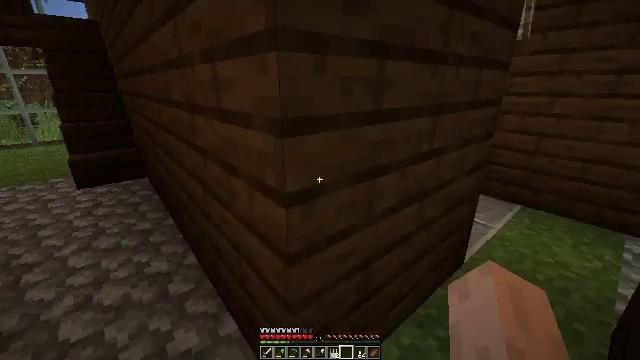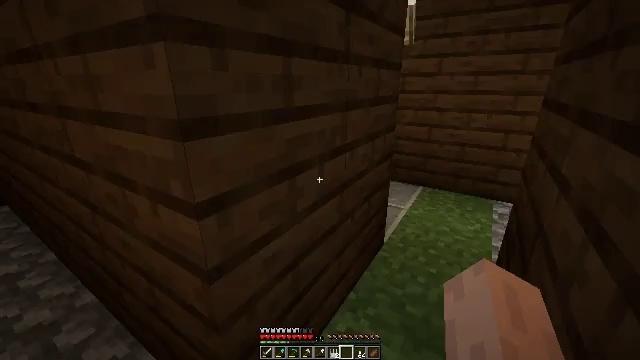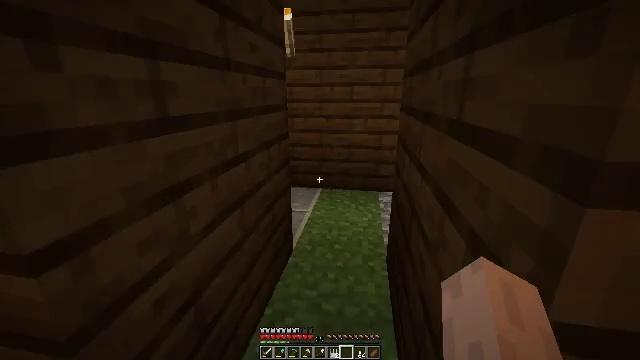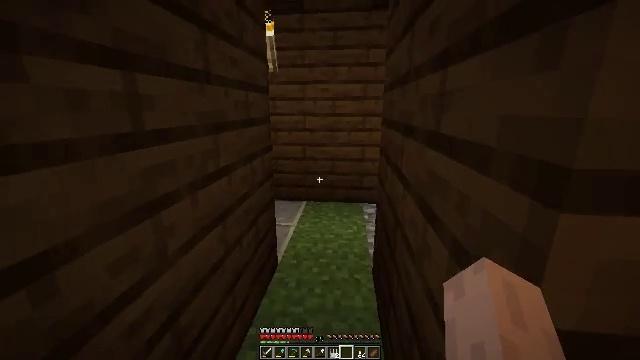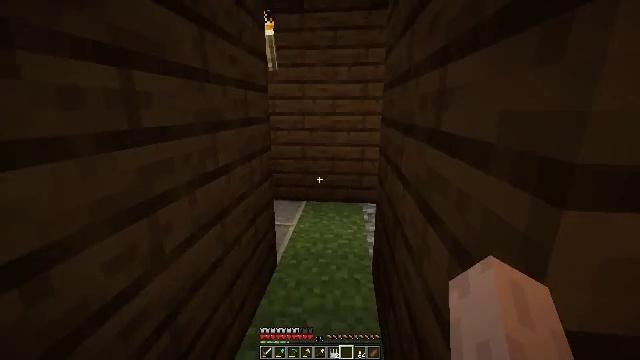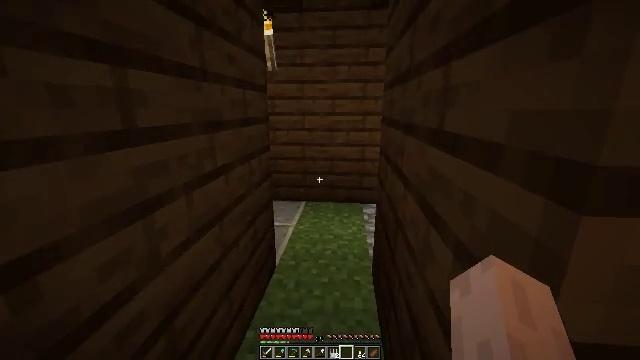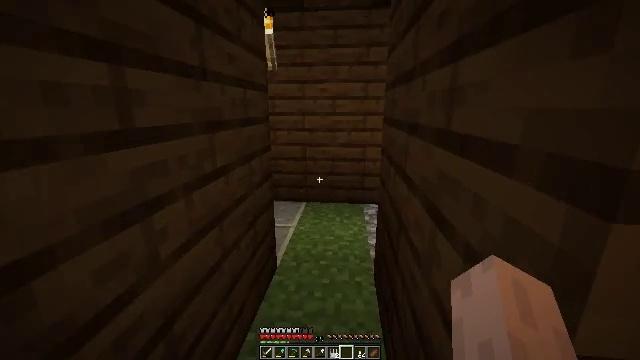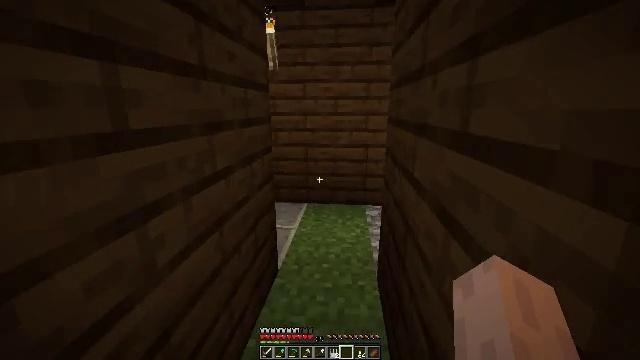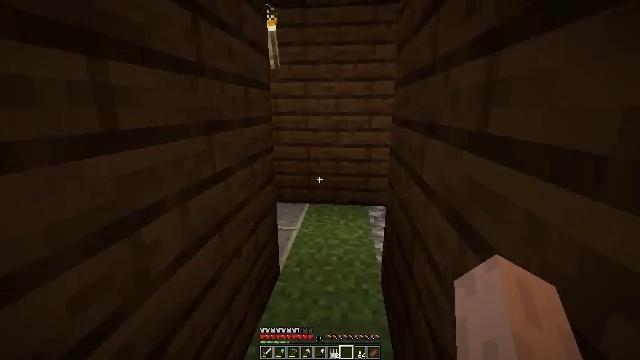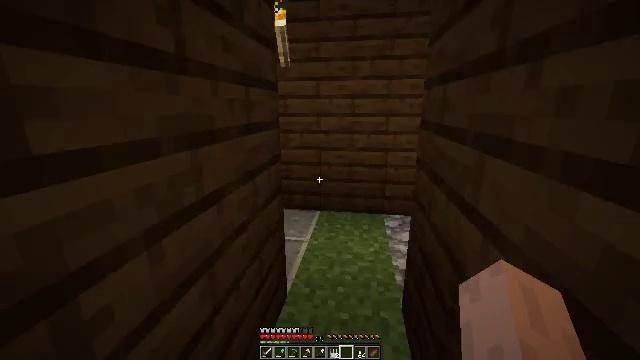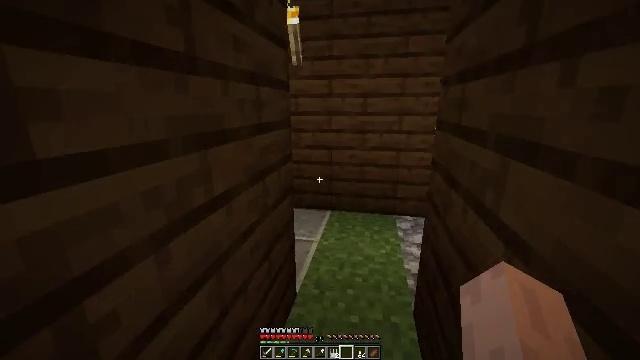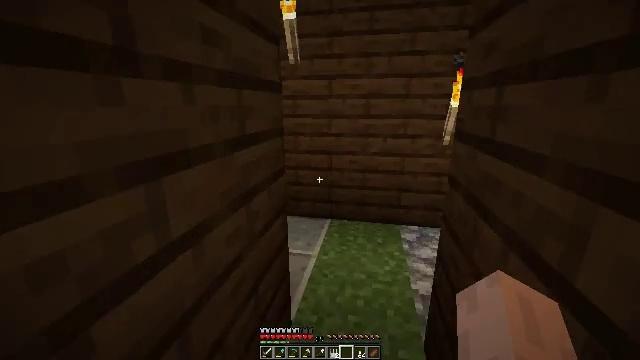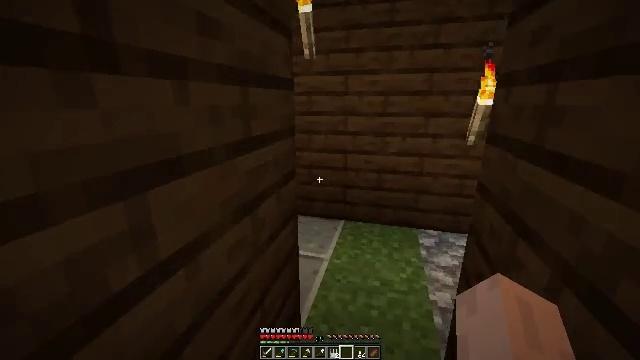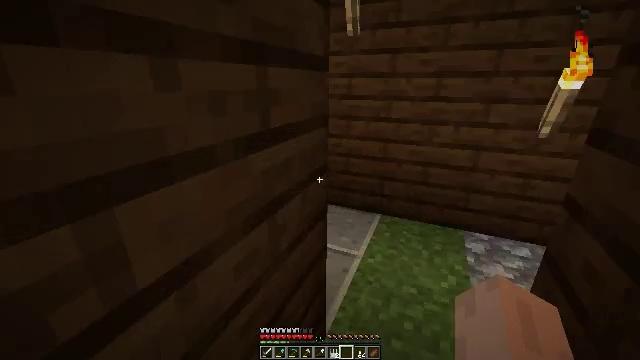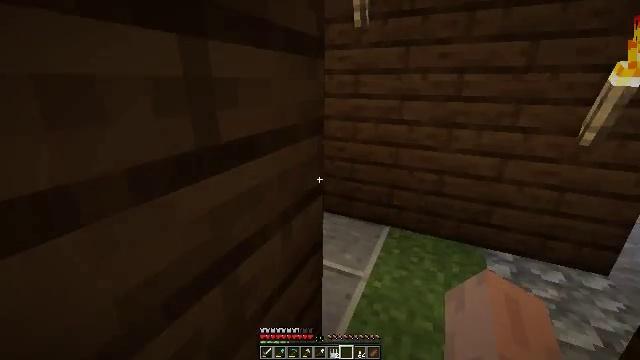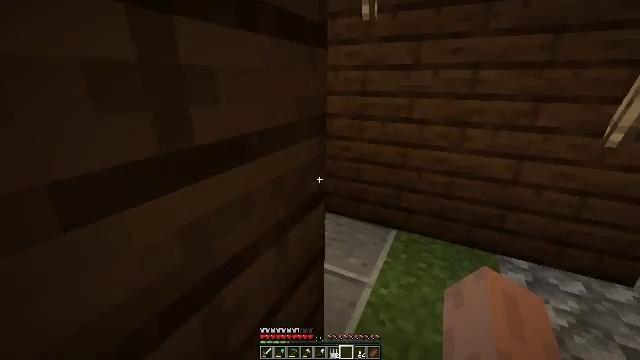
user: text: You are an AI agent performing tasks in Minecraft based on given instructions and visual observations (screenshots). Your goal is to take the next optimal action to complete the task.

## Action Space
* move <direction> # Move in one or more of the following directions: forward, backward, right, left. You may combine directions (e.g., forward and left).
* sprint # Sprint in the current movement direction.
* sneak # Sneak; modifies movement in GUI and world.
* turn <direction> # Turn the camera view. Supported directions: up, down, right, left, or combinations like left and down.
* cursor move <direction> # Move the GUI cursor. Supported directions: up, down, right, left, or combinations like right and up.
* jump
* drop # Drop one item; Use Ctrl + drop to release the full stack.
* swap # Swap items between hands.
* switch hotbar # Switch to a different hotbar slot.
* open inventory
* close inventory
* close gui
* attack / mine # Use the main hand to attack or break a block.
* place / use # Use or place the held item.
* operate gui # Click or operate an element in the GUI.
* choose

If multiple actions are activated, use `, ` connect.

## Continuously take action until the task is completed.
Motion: motion action
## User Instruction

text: Craft a stone button.
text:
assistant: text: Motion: turn right
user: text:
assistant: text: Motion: turn right and up
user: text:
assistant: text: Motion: turn right and up
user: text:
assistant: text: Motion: no_op
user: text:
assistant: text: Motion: move forward
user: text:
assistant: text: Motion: move forward
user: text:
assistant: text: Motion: move forward
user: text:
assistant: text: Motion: move forward
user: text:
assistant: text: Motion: move forward, turn left
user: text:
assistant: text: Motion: move forward, turn left
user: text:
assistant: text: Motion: move forward
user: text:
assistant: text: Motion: move forward, turn left
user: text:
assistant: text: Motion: move forward, turn left and down
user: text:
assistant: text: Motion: move forward, turn left
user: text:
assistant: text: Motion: move forward, turn left
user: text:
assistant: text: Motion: move forward, turn left
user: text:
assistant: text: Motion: move forward, turn left and down
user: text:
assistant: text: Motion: move forward, turn left and down
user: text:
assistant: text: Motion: move forward, turn left
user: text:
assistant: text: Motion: move forward
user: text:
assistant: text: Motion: move forward, turn left
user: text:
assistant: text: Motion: move forward
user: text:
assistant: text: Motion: move forward
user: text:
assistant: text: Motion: move forward
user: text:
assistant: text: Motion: move forward
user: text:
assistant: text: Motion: move forward
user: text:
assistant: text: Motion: move forward
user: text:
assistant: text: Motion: move forward and move left, turn right and up
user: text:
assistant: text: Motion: move forward and move left, turn right and up
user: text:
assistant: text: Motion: move forward and move left, turn right and up